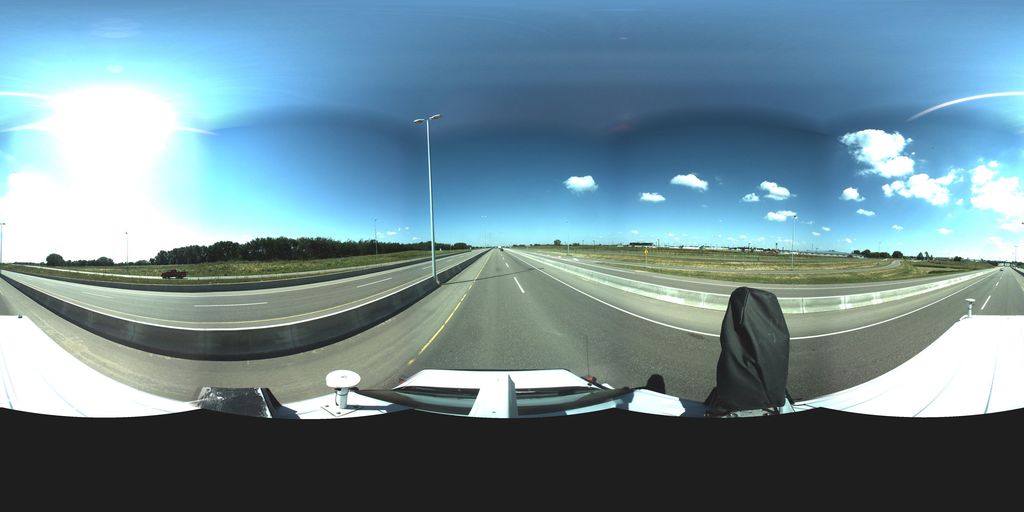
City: saskatoon